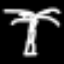
Label: palm tree